Aerial crown-view tile of a tropical tree (Barro Colorado Island, Panama), acquired 20250317:
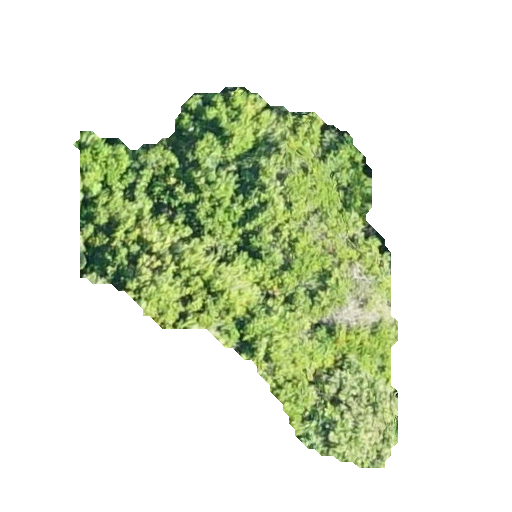
Species: Protium stevensonii
GBIF accepted scientific name: Tetragastris panamensis
Crown area: 111.999 m²